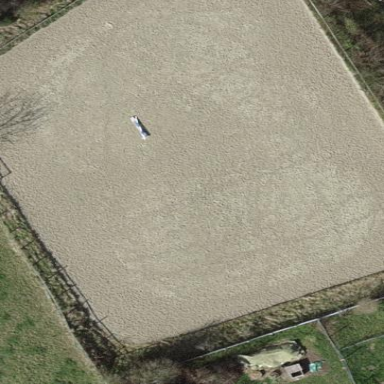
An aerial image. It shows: Fenced equestrian pitch for leisure land.